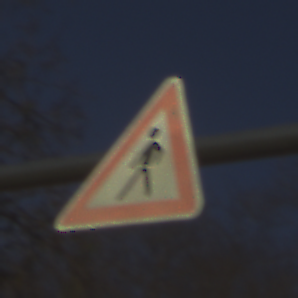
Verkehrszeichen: FussgaengerRechts
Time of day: SunriseSunset
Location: Outdoor (Nature)
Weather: Clear
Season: NotSpecified
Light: Natural